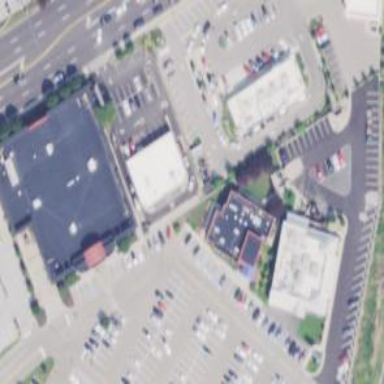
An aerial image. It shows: Parking area with surface.